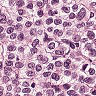
Metastatic tissue present: yes